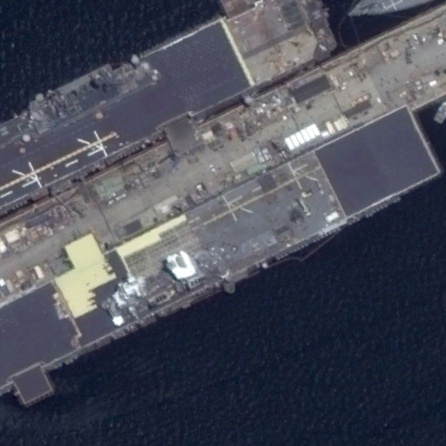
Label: assault